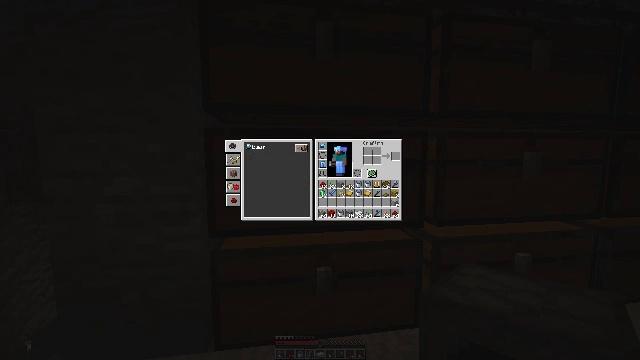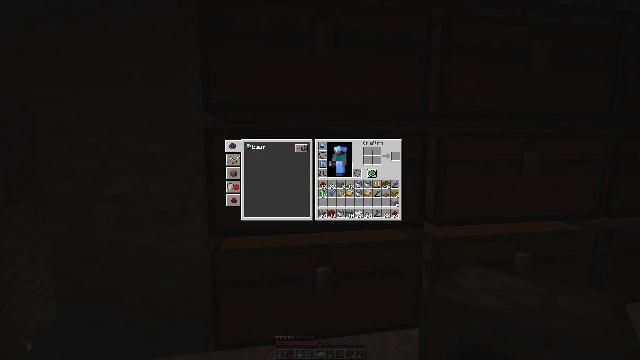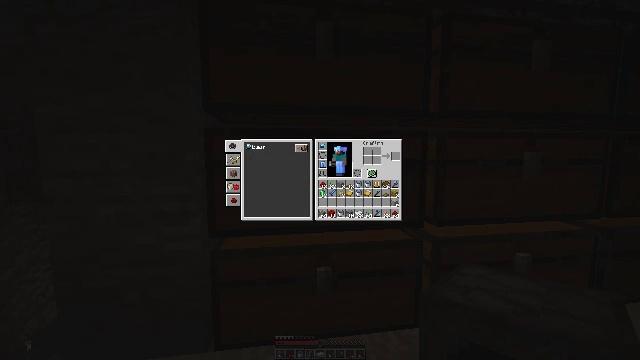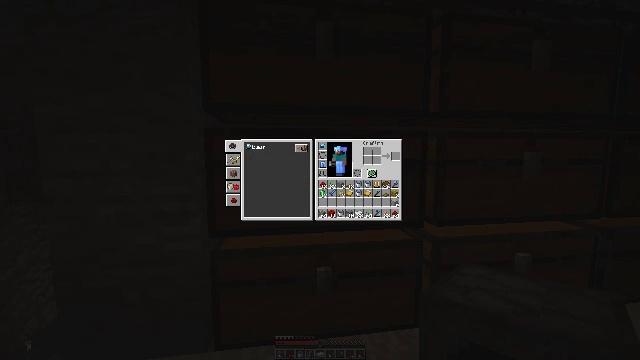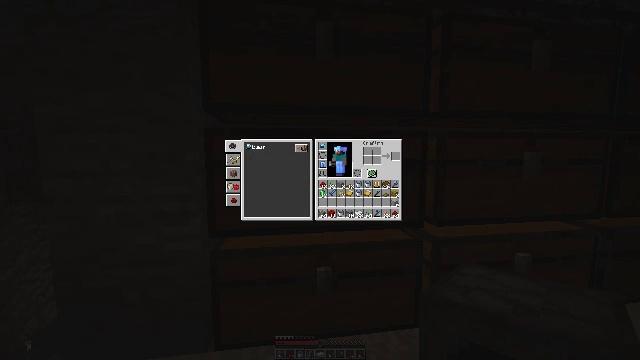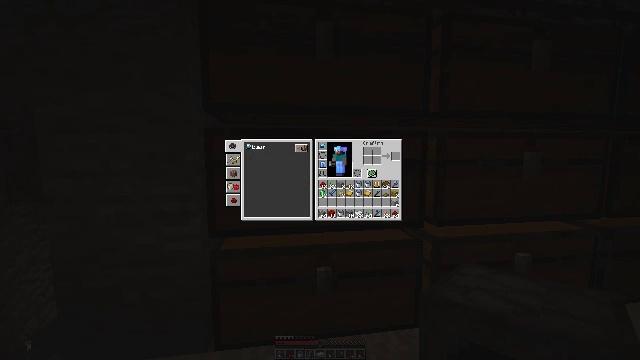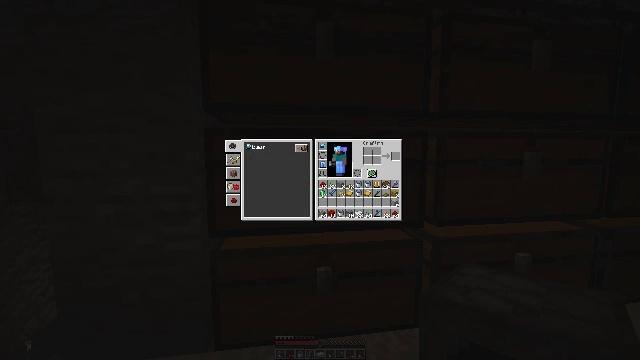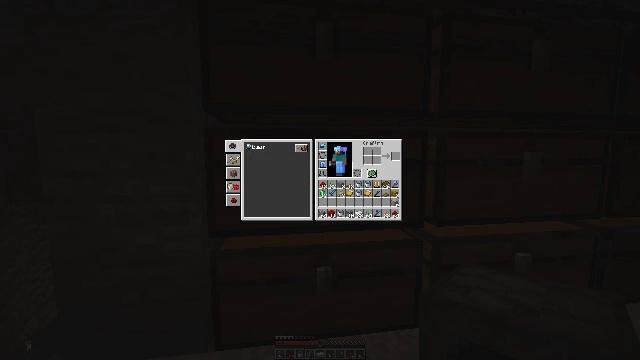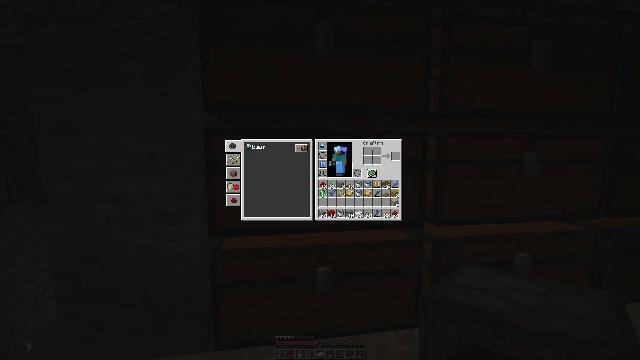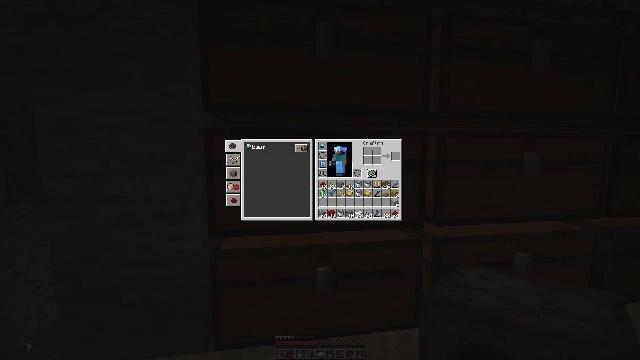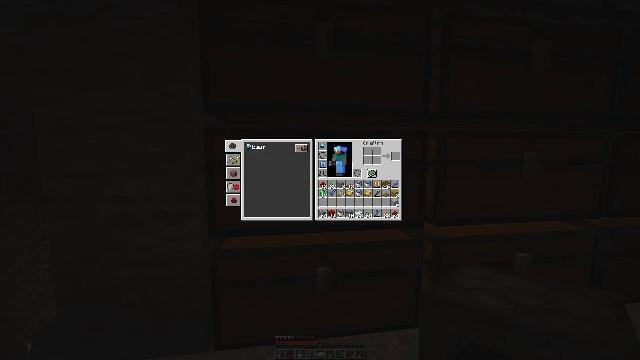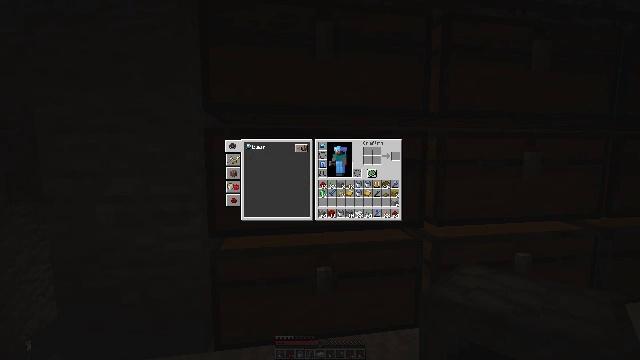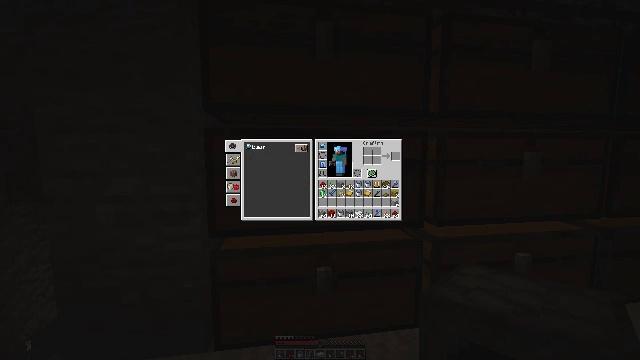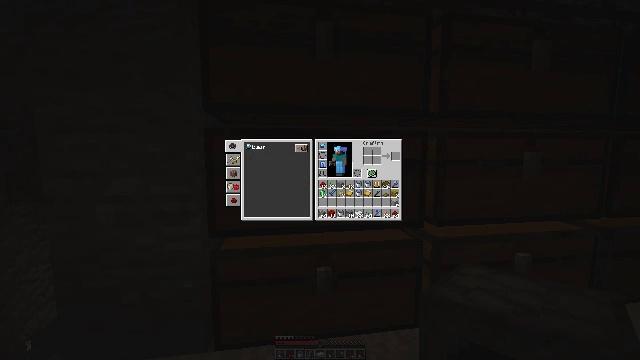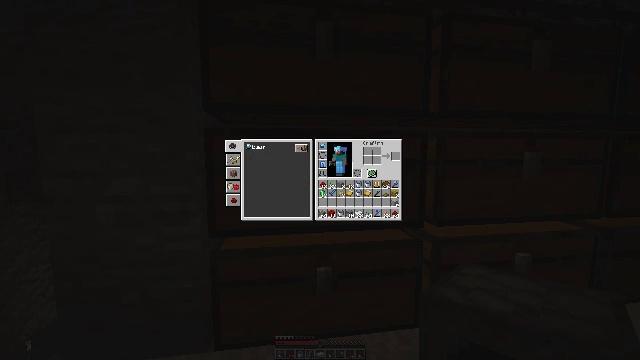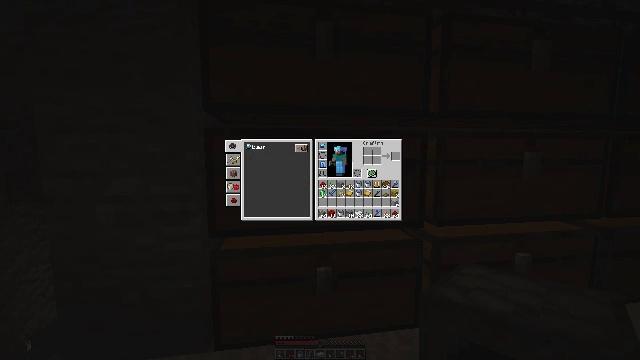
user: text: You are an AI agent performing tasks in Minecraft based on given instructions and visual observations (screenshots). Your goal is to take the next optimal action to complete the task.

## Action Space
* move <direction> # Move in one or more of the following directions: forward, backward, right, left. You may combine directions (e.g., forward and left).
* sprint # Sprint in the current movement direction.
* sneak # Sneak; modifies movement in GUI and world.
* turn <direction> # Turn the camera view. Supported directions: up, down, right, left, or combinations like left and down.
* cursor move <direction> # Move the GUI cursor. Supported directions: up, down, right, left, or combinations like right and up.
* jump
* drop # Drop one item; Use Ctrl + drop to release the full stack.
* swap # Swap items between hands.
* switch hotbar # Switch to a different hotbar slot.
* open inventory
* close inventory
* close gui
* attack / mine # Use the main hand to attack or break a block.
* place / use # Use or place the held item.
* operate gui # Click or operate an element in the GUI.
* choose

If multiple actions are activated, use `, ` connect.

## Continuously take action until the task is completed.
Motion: motion action
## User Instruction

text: Drop an iron ingot.
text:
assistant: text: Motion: no_op
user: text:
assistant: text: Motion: no_op
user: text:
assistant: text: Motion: no_op
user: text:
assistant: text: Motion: no_op
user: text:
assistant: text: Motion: no_op
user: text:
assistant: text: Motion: no_op
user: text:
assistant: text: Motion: no_op
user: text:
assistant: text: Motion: no_op
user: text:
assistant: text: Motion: no_op
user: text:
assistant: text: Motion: no_op
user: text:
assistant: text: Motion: no_op
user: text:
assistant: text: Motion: no_op
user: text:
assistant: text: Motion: no_op
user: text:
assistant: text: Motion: no_op
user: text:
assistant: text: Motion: no_op
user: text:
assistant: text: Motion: no_op
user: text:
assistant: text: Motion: no_op
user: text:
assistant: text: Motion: no_op
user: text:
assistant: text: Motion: no_op
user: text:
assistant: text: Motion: no_op
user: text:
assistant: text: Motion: no_op
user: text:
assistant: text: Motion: no_op
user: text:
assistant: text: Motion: no_op
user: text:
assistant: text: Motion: no_op
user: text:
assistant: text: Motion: no_op
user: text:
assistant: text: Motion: no_op
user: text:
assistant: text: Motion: no_op
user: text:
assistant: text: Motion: no_op
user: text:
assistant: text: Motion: no_op
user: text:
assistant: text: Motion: no_op